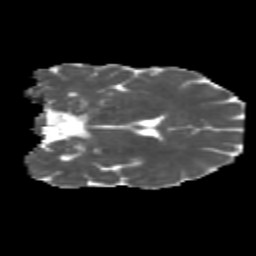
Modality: MD
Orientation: coronal
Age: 21
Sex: female
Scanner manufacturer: siemens
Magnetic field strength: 3 T
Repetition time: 1.8 s
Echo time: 0.07 s